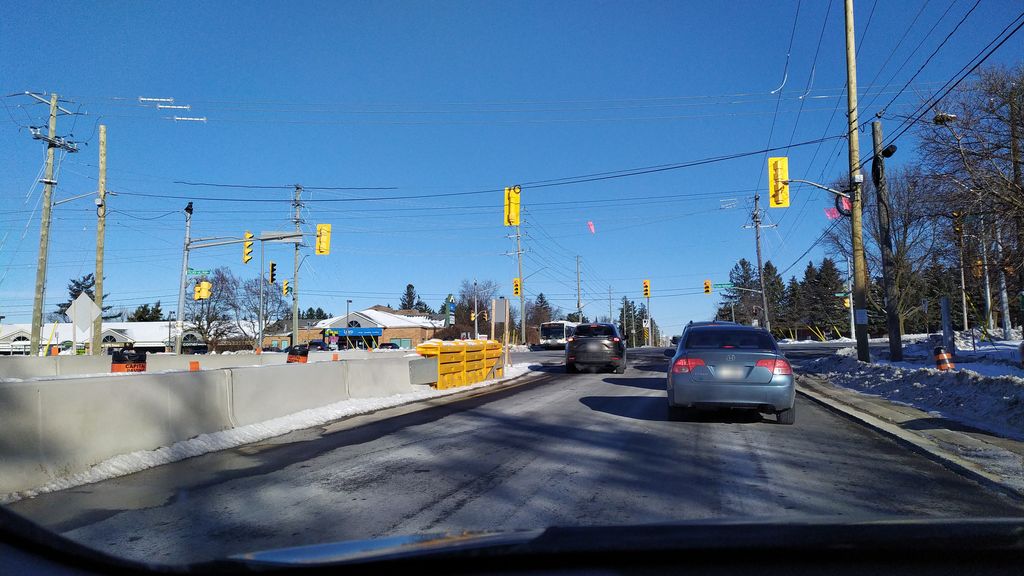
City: kitchener-waterloo